Field crop: maize
Growth stage: 2
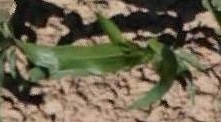
Species: maize